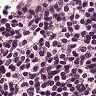
Metastatic tissue present: no